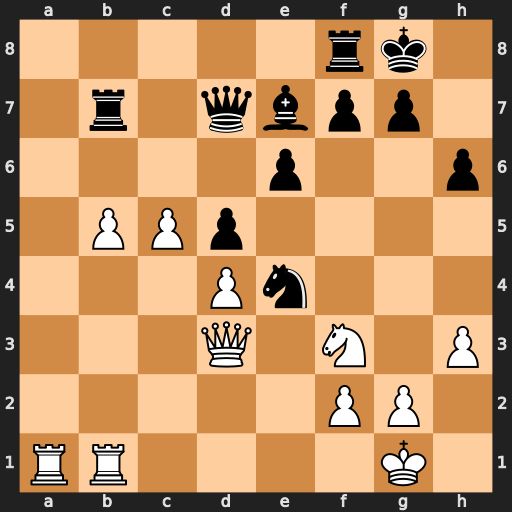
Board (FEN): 5rk1/1r1qbpp1/4p2p/1PPp4/3Pn3/3Q1N1P/5PP1/RR4K1
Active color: w
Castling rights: -
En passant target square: -
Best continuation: c6 Qc7 cxb7